Field crop: maize
Growth stage: 2
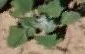
Species: chenopodium